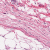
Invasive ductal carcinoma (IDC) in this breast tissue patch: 0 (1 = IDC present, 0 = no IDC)